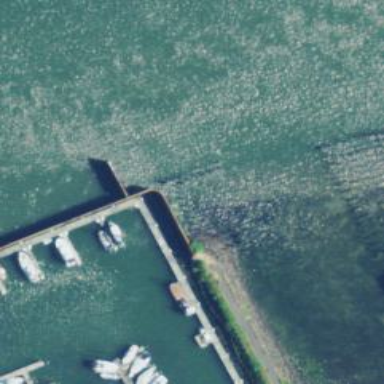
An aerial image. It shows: Breakwater structure.